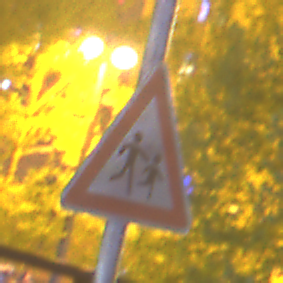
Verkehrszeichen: KinderLinks
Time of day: Night
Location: Outdoor (Urban)
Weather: PartlyCloudy
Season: NotSpecified
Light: Natural